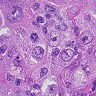
Metastatic tissue present: yes